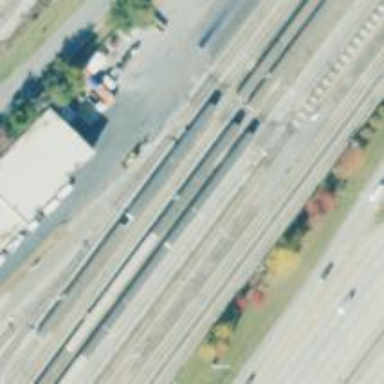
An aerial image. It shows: Electrified rail in service yard.